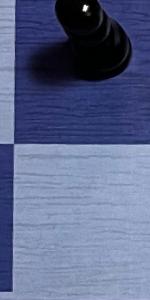
Label: Empty